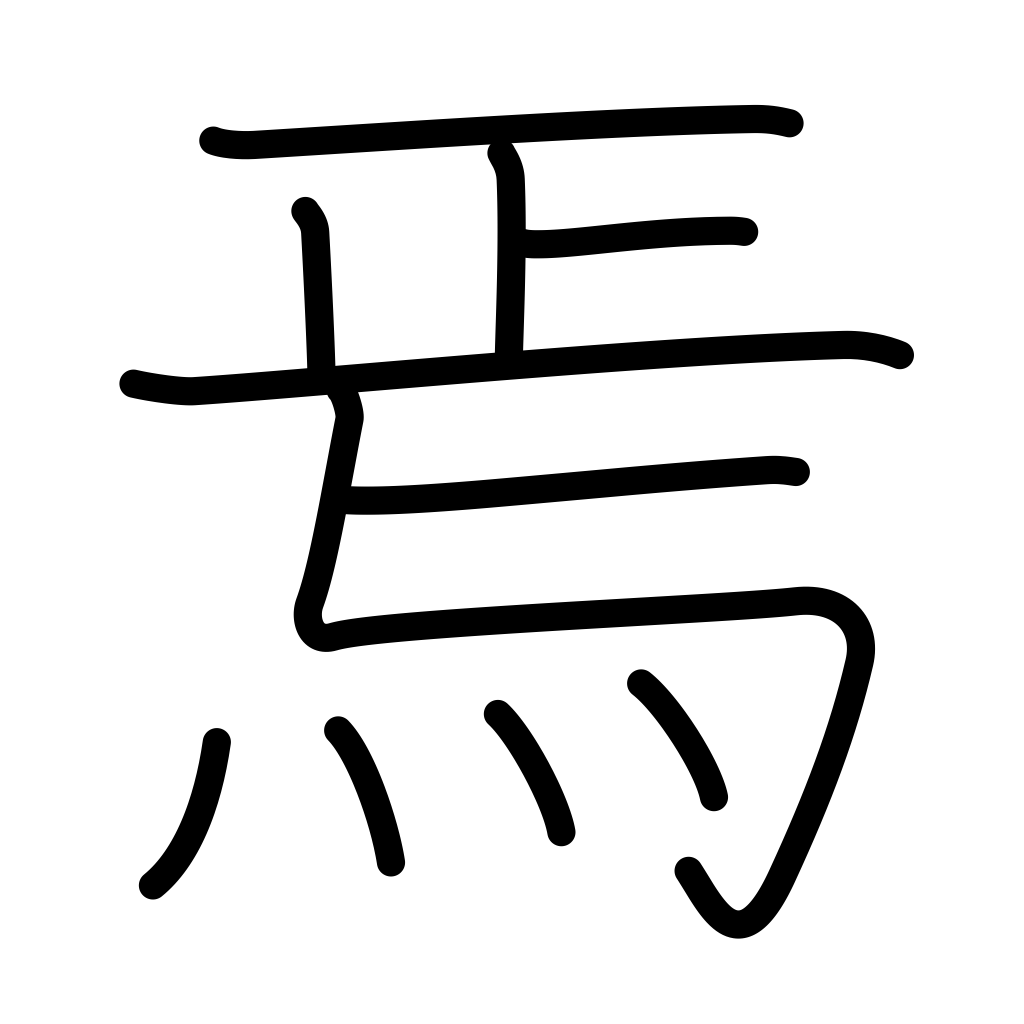
Meaning: how, why, then